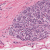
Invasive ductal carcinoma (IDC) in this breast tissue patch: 0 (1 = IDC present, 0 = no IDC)